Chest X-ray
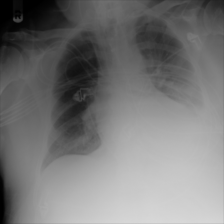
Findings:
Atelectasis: negative
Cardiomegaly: negative
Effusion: negative
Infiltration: positive
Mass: negative
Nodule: negative
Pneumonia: negative
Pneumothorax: negative
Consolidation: negative
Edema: negative
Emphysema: negative
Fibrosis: negative
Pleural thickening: negative
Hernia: negative